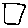
Label: square